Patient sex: M
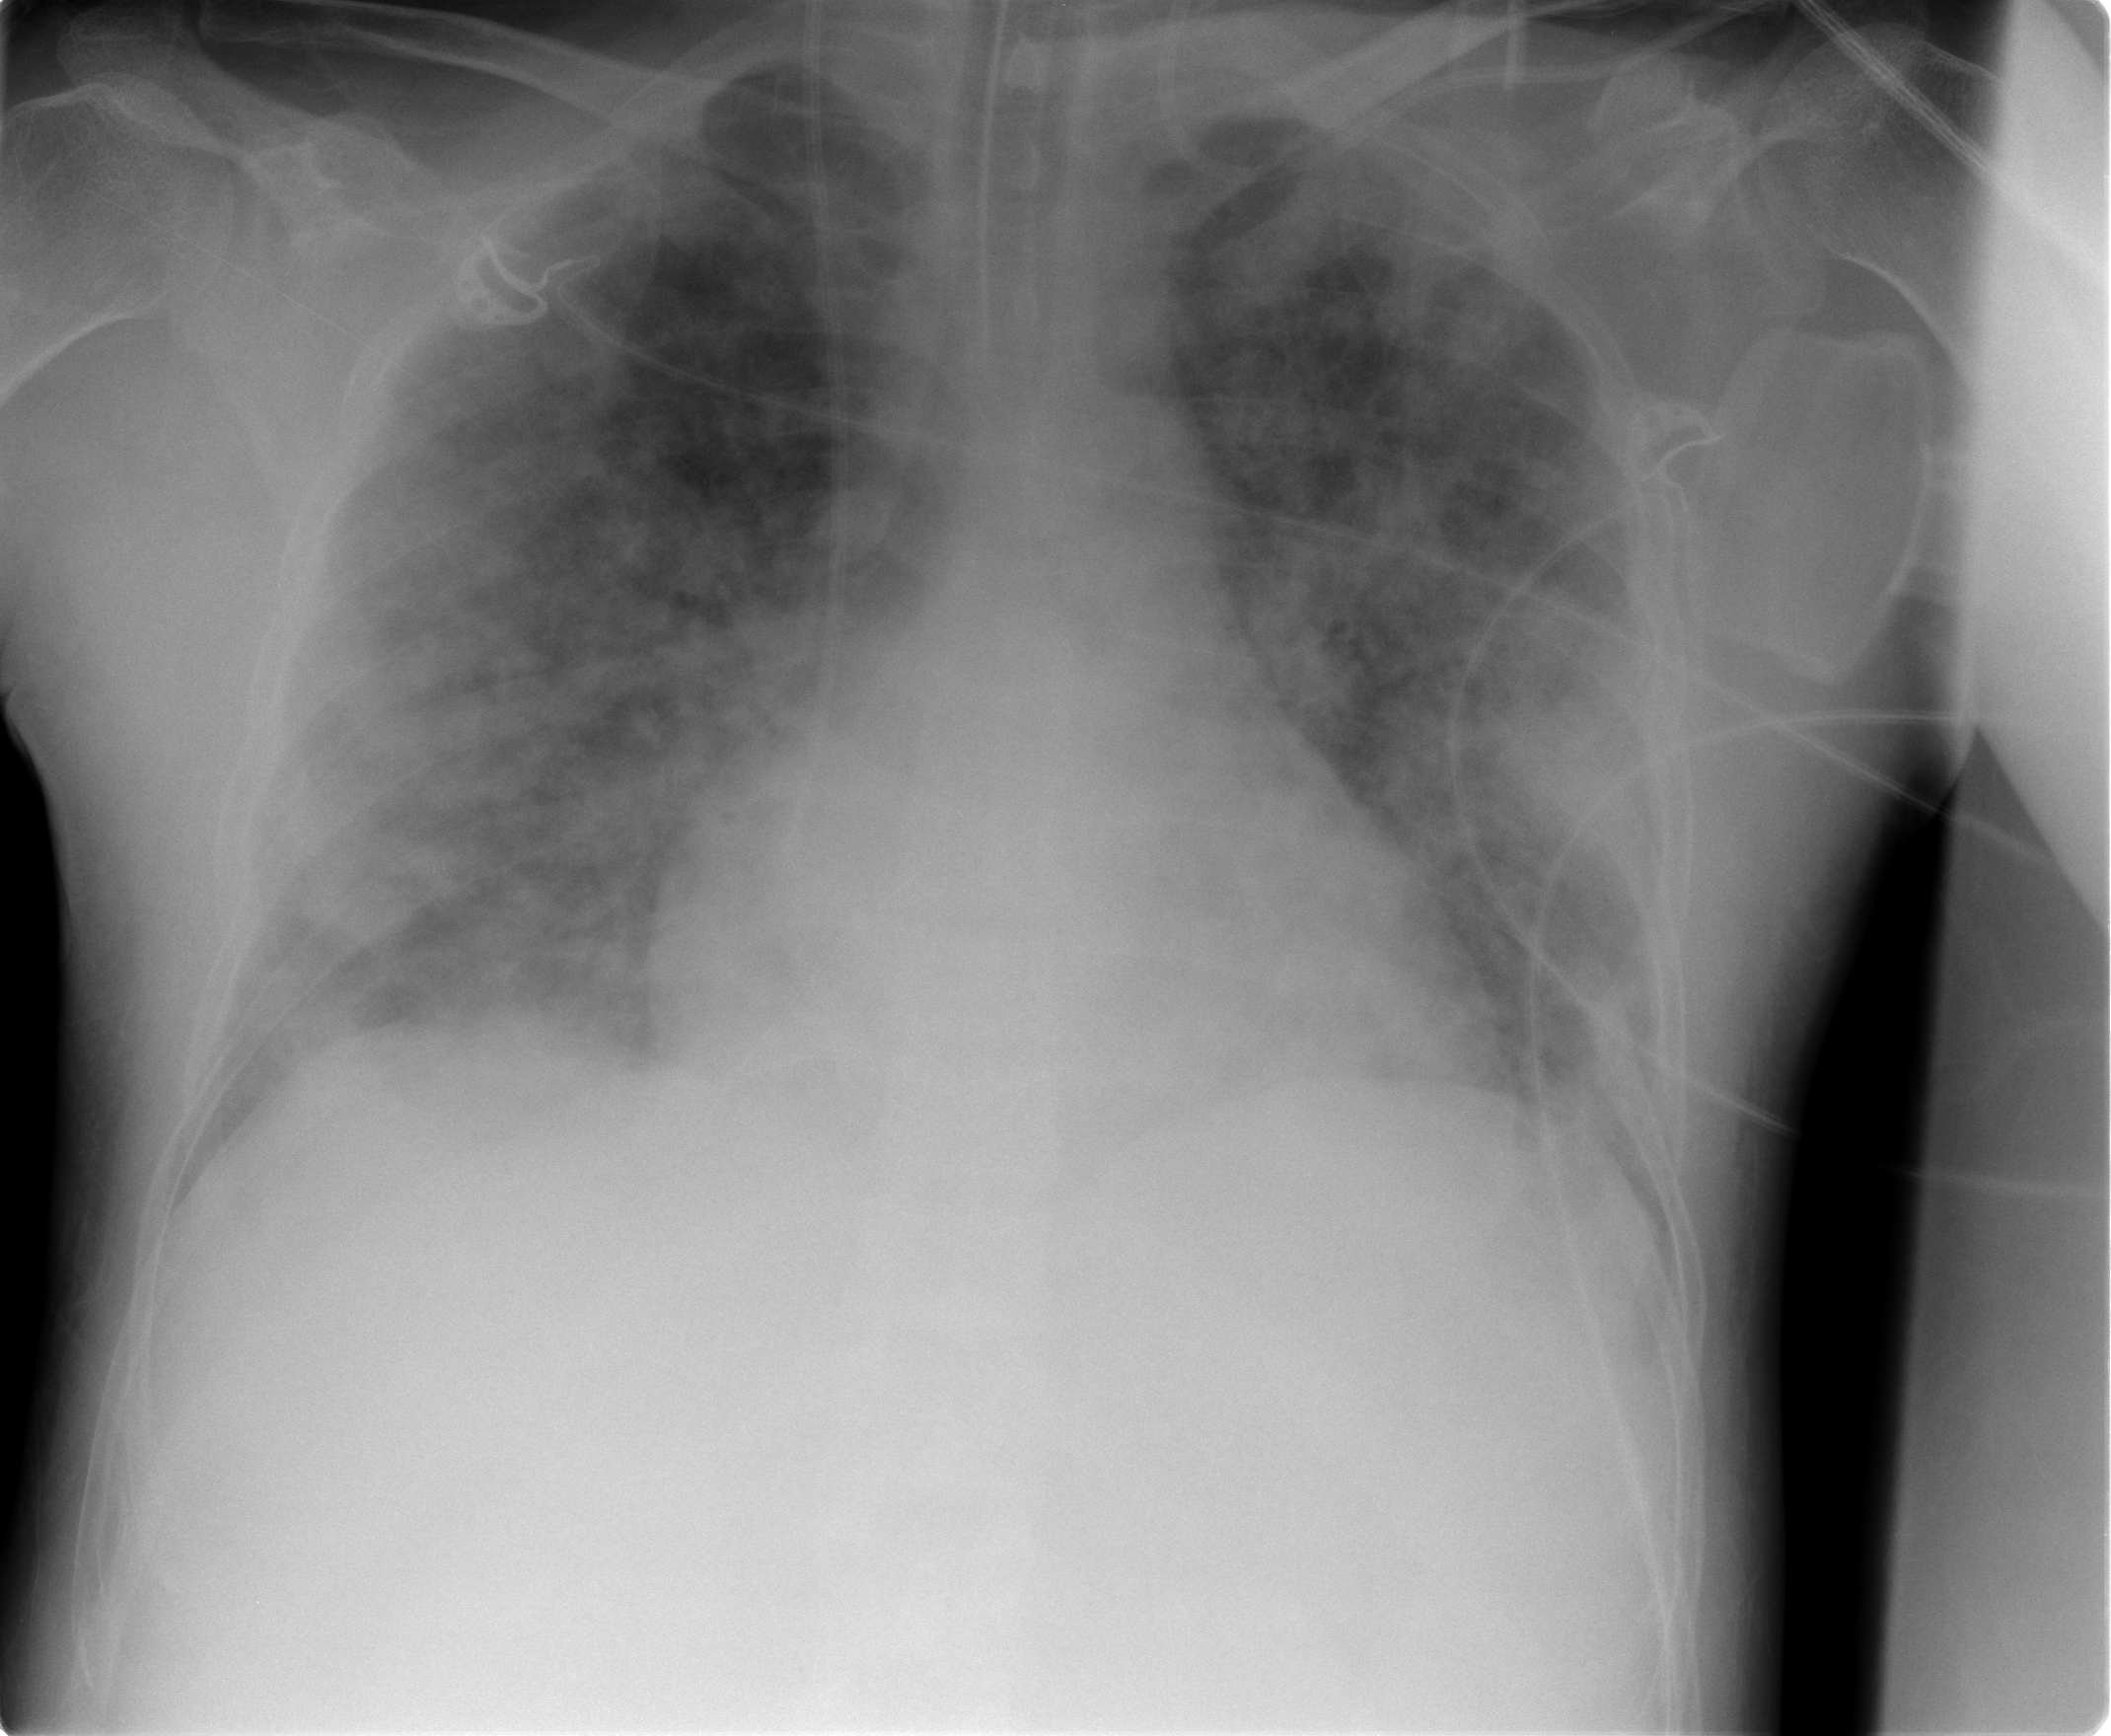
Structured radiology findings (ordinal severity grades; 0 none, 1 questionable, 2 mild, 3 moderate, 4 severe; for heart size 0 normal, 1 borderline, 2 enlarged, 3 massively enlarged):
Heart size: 1
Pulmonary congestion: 2
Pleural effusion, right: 0
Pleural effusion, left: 0
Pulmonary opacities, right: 3
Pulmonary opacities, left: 3
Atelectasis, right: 3
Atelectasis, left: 3